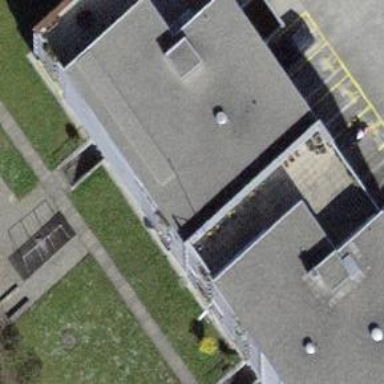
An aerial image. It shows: Building with flat roof.